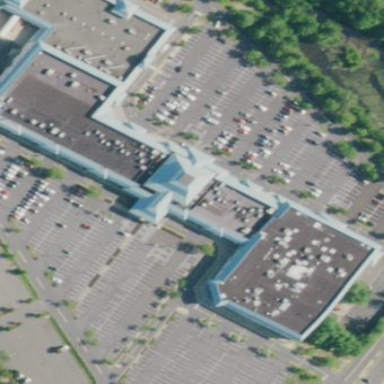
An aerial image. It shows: Part of building is shown in the image.